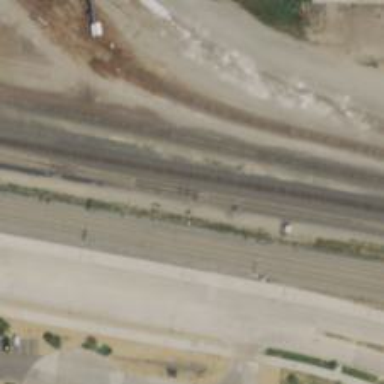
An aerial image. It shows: Railway siding for service.